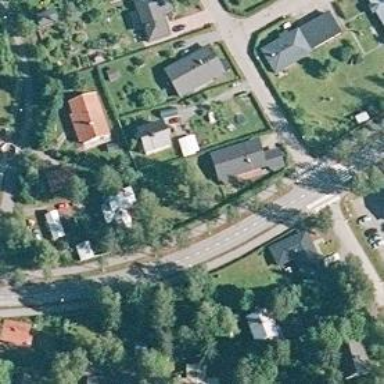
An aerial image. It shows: Asphalt cycleway.